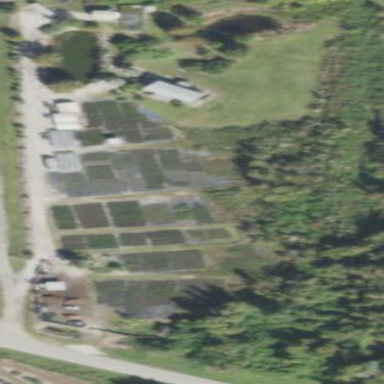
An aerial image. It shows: Plant nursery specializing in trees.